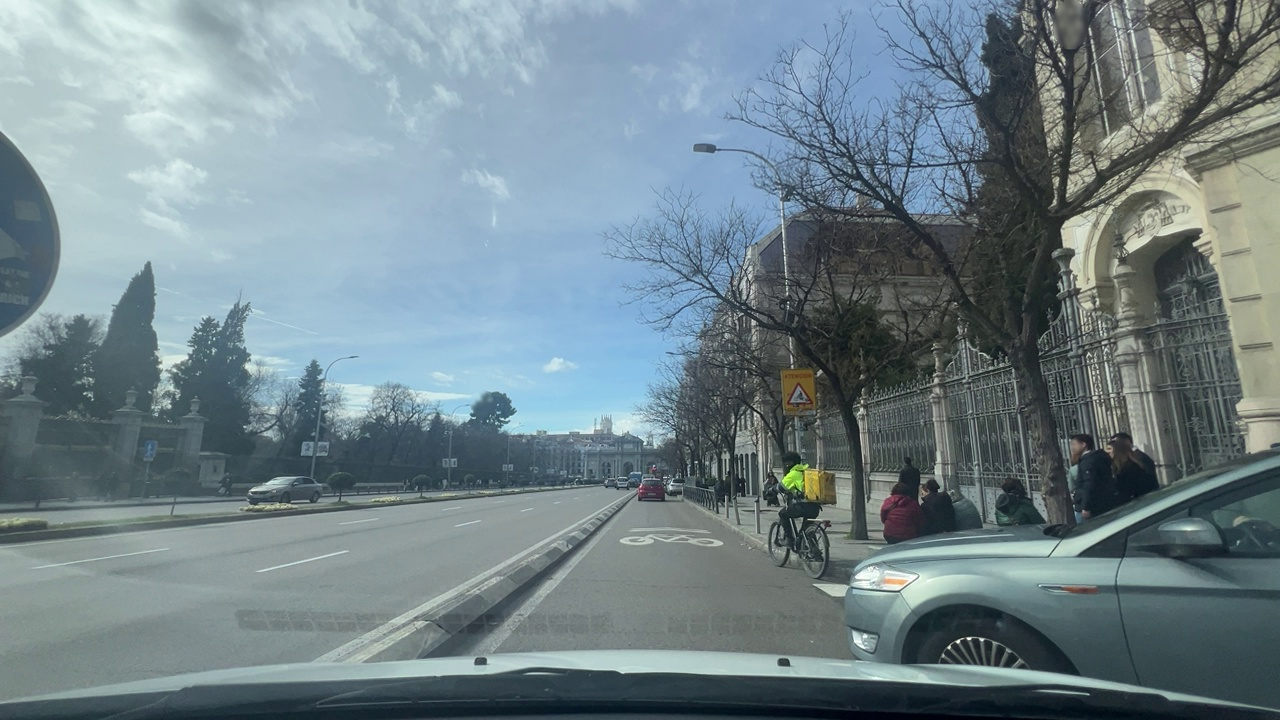
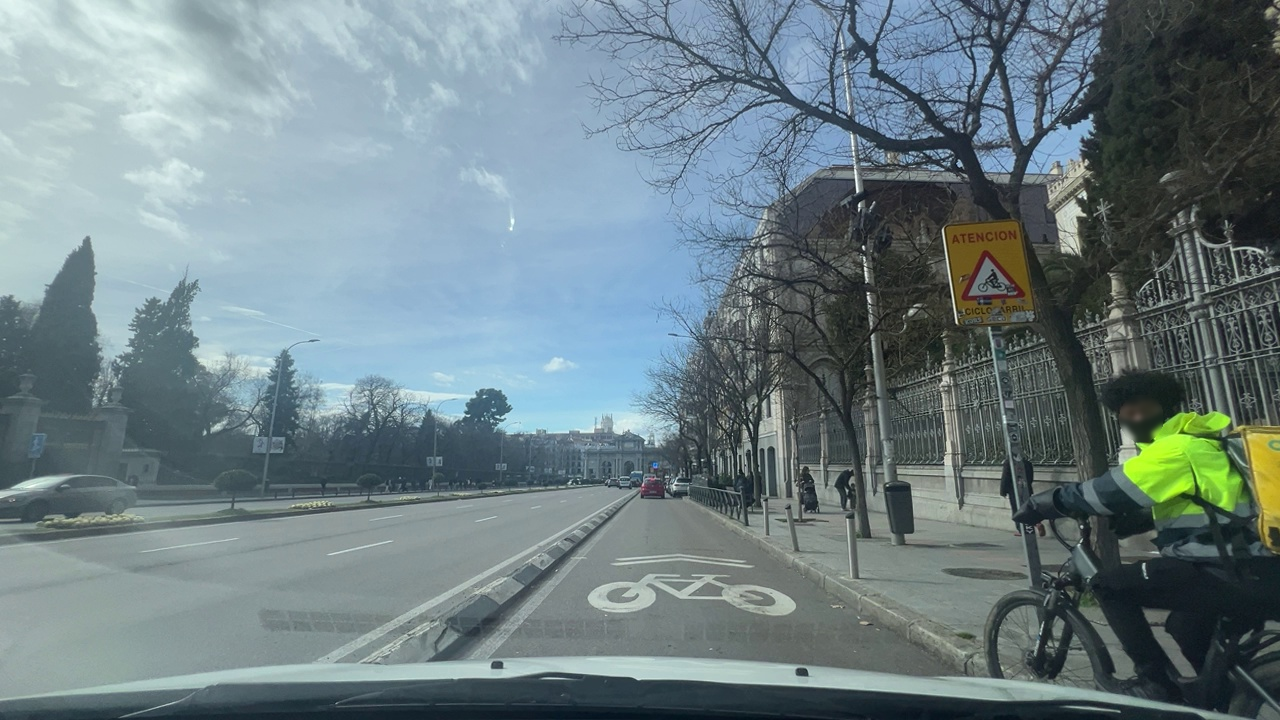
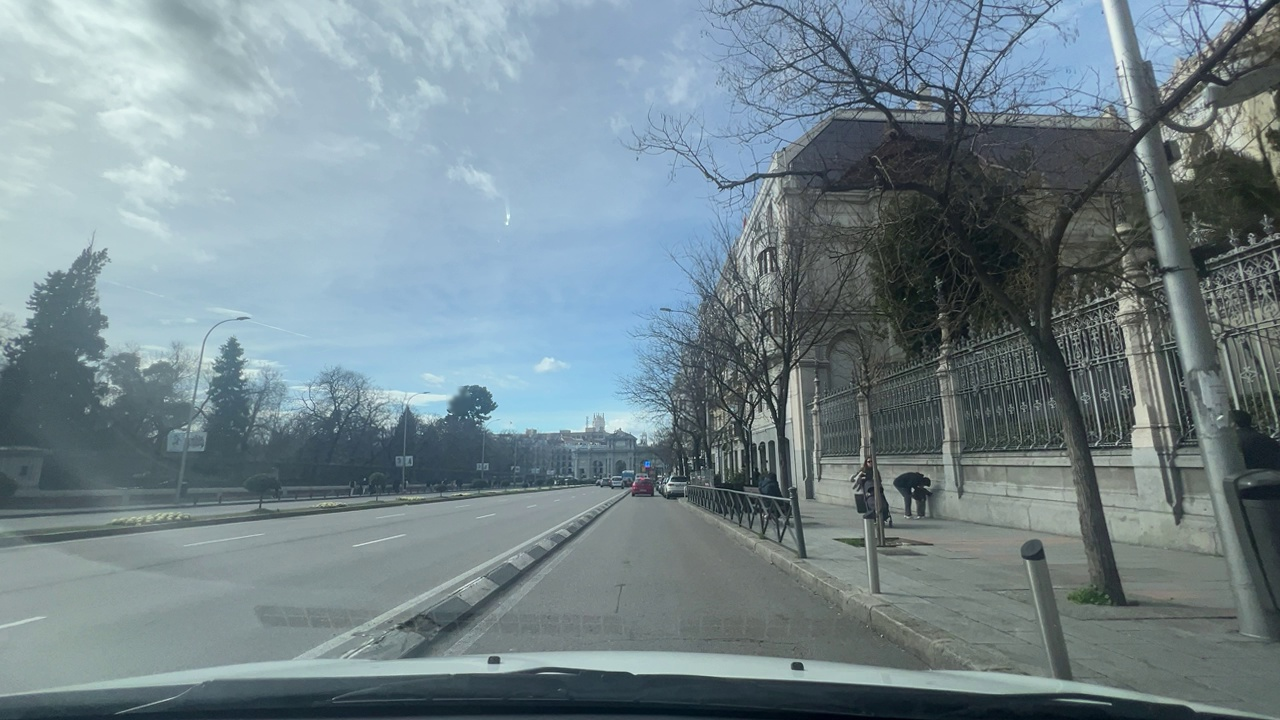
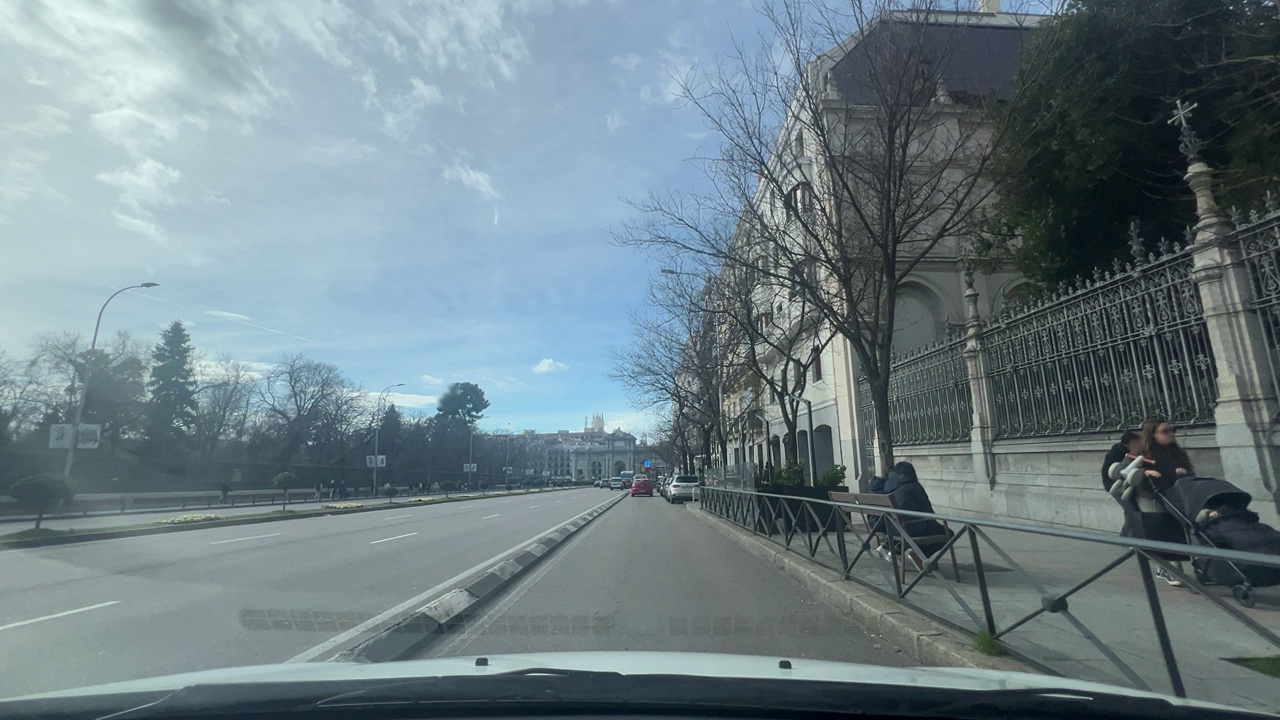
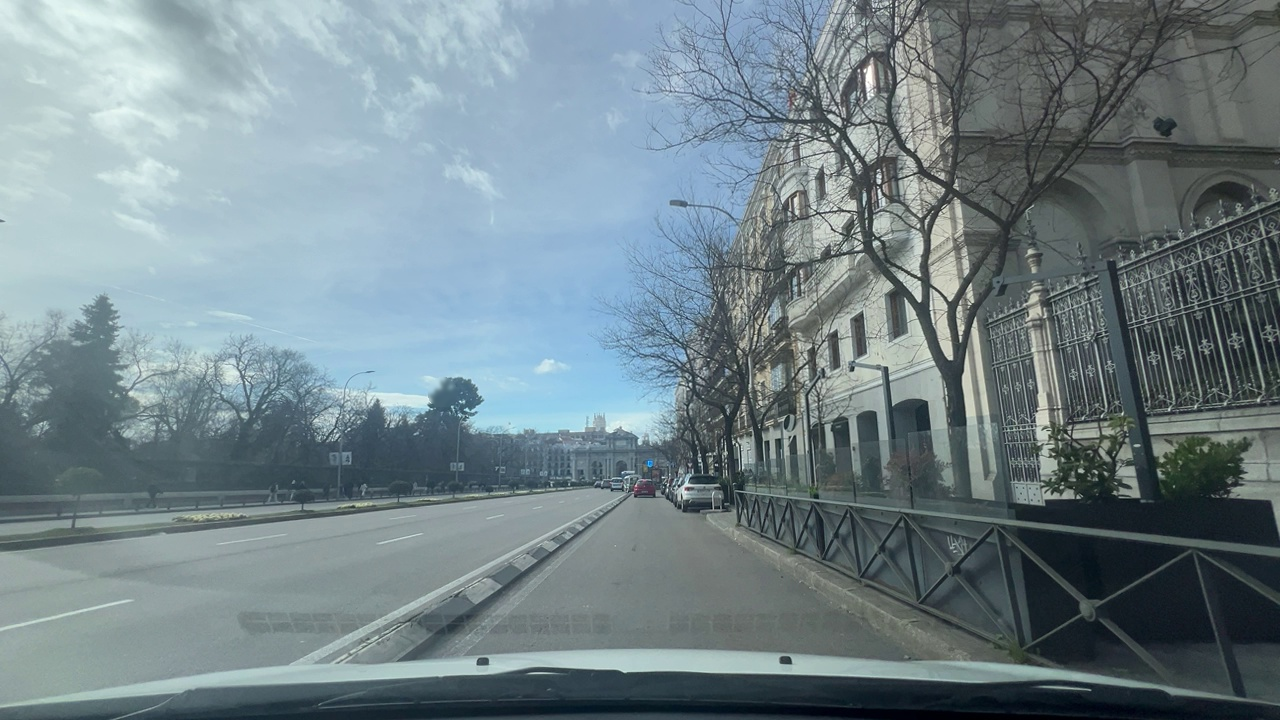
Situation: Pedestrian
Question: Is the ego vehicle traveling on a narrow street with sidewalks or bike lanes directly adjacent to the roadway?
Answer: Yes
Reasoning: The Ego vehicle is traveling in a narrow lane adjacent to the sidewalk, which is separated from the other traffic lanes by a small median.